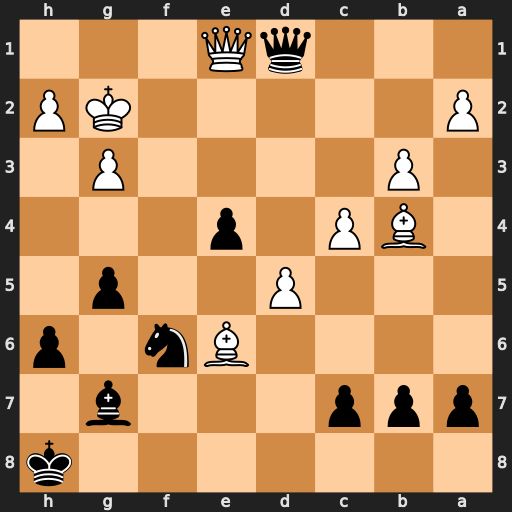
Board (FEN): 7k/ppp3b1/4Bn1p/3P2p1/1BP1p3/1P4P1/P5KP/3qQ3
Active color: b
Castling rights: -
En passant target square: -
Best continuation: Qf3+ Kg1 Nxd5 Bc5 Nc3 Qf2 g4 Qxf3 gxf3